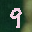
Label: 9